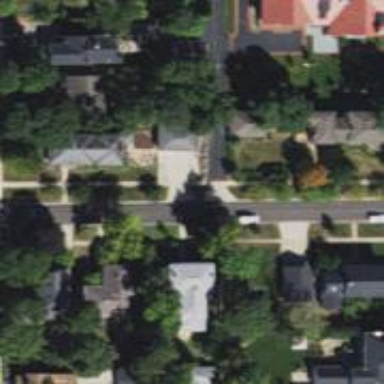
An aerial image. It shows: Alleyway designated as service road.